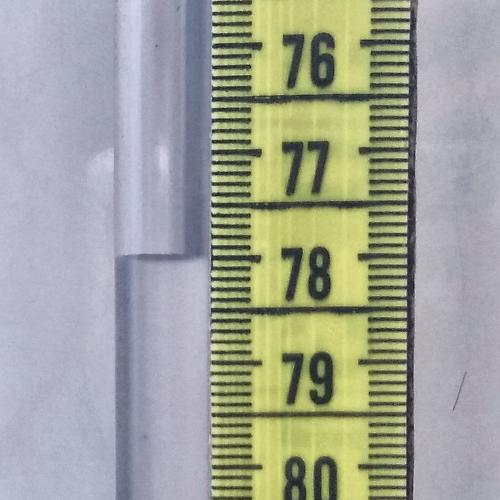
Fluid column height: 78.0 cm